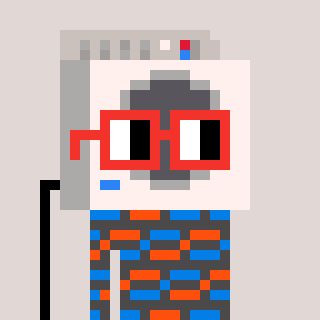
a pixel art character with square red glasses, a washing machine-shaped head and a grayscale-colored body on a warm background